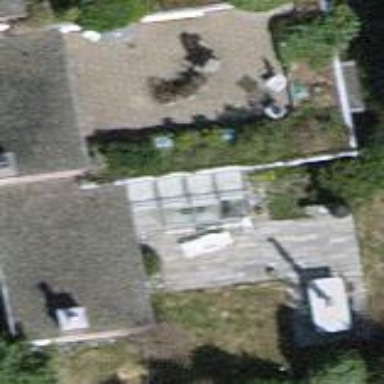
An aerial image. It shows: Terrace building.